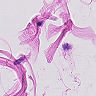
Metastatic tissue present: no